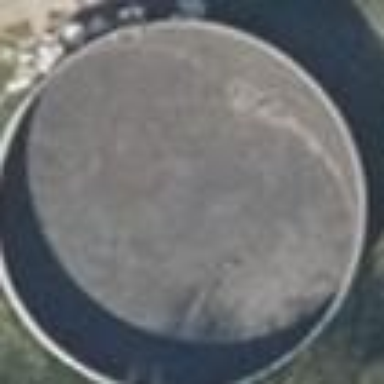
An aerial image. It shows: Slurry tank building.